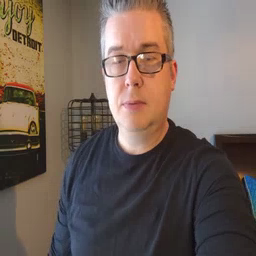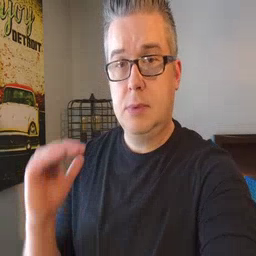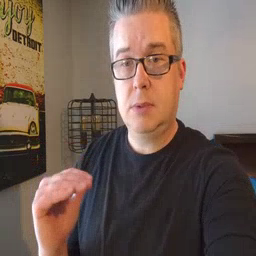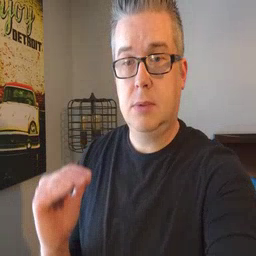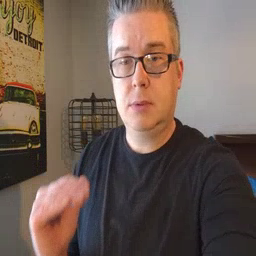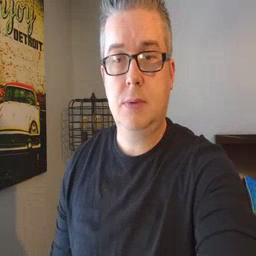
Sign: child